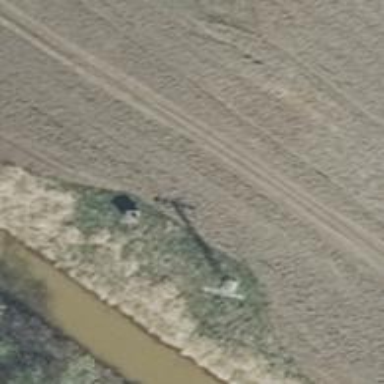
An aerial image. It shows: Minor power line with 3 cables.